Interaction volume radius: 5 \u00c5
Interaction volume height: 10 \u00c5
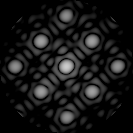
Disorder parameter: 0.08069